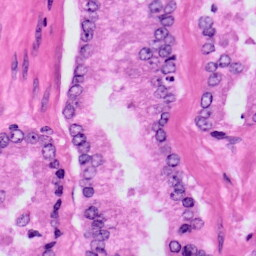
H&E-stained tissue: Prostate